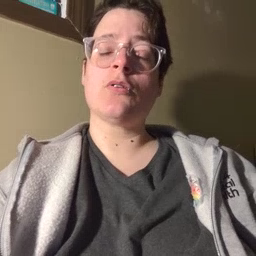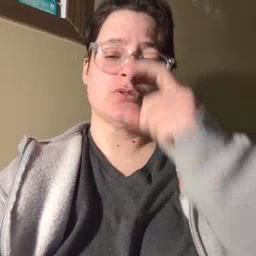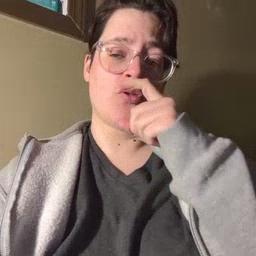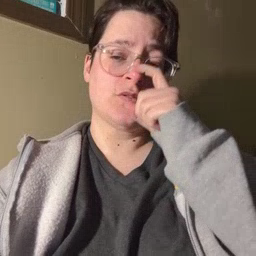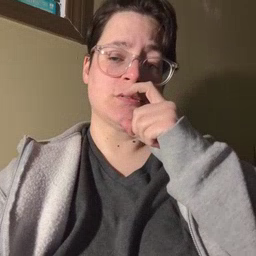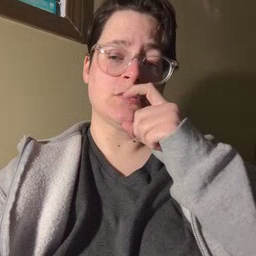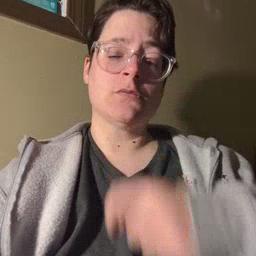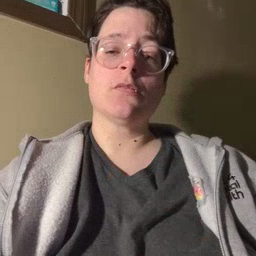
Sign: doll